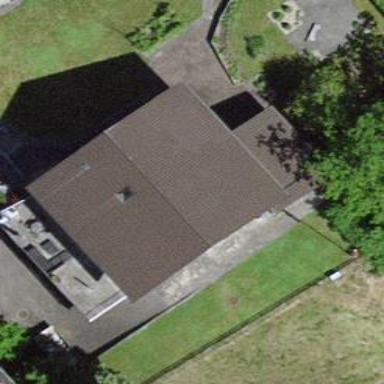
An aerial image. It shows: Detached building.